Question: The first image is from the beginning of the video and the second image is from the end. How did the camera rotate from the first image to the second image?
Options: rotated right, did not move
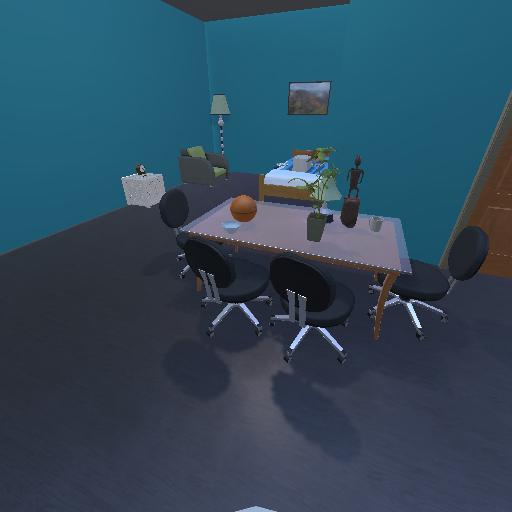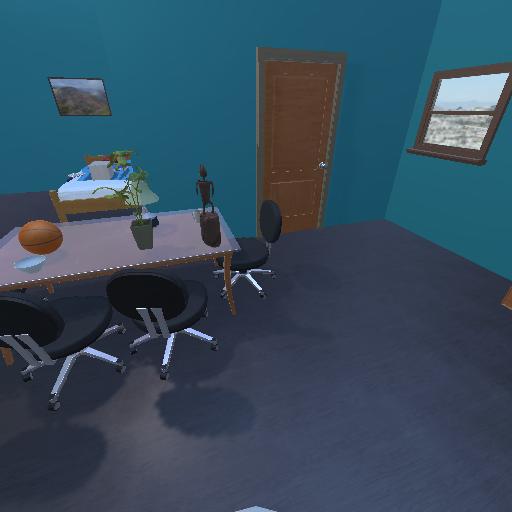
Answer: rotated right